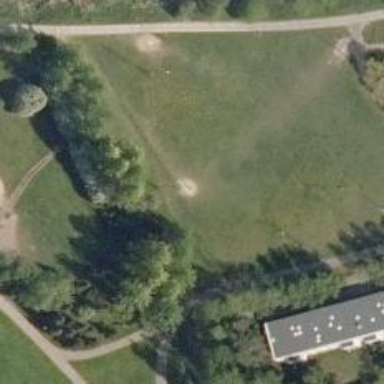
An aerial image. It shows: Disc golf basket.